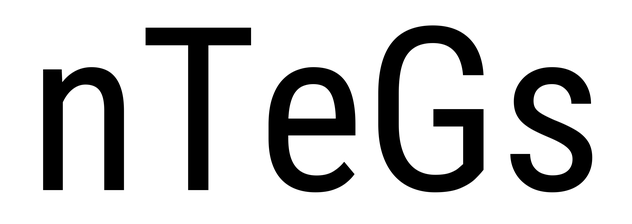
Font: Roboto_Condensed_Regular